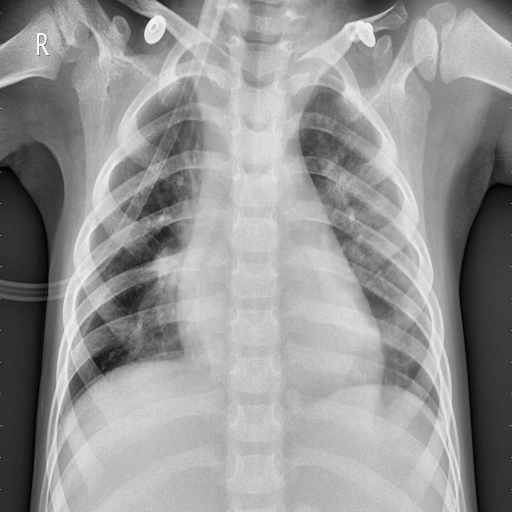
Finding: PNEUMONIA